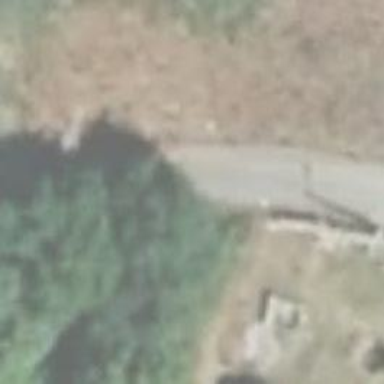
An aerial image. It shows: Unclassified paved road.